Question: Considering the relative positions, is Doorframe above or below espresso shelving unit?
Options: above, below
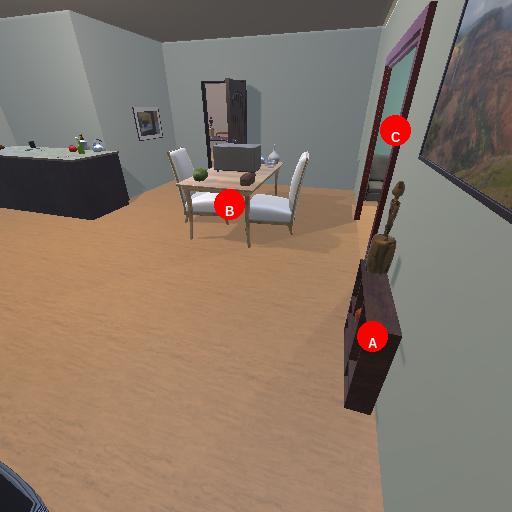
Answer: above